Question: I am switching from 'UIWebView' to 'WKWebView', and 'Reader'.

Is there anyone that can help me?
'viewDidLoad':
'''
WKWebViewConfiguration *config = [NSClassFromString(@"WKWebViewConfiguration") alloc] init];
// Configuration of Reader goes here?
wkWebView = [[wkWebViewClass alloc] initWithFrame:frame configuration:config];
[self.view addSubview:wkWebView];
}
'''
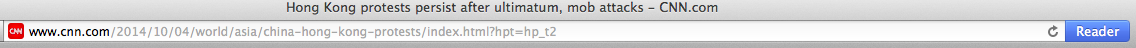
Answer: You cannot enable "Reader" mode for WKWebView (or UIWebView).
Edit: You can however do this with SFSafariViewController as seen in the other solution.
It occurs to me that it would be possible to modify the HTML code of the website to make it look more like Reader. It seems that there are services that already do this, like Readability:
Just load this URL into your WKWebView:
<URL>
This should help you achieve a similar function to Reader.